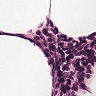
Metastatic tissue present: no